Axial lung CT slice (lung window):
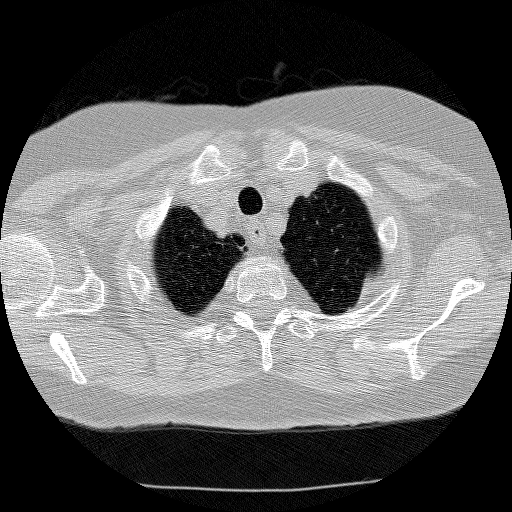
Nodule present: no